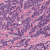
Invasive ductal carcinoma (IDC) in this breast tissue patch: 1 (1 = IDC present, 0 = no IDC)